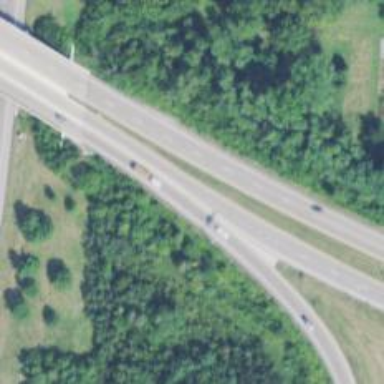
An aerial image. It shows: Trunk highway with expressway features.